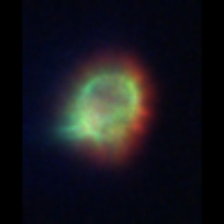
Taxon: Ciliates
Group: Other